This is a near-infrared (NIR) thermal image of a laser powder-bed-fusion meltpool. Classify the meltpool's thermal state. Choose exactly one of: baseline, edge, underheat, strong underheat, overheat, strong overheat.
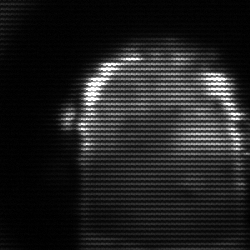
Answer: strong underheat